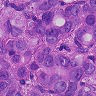
Metastatic tissue present: yes